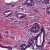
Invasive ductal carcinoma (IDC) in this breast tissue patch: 0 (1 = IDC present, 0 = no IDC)